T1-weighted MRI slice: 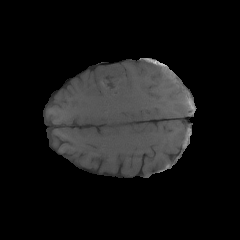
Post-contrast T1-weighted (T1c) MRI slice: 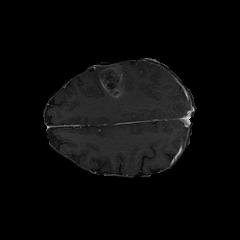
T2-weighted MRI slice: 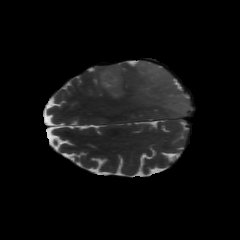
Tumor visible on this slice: yes